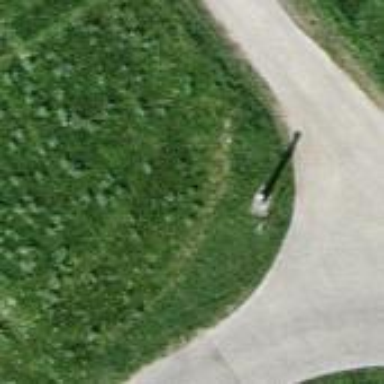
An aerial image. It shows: Wayside cross with historic significance.